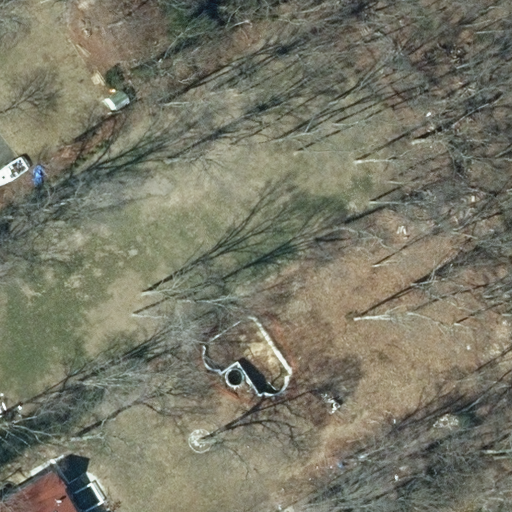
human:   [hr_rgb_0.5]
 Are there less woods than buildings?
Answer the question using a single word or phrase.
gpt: no

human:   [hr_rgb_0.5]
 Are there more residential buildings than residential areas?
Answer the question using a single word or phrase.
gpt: no

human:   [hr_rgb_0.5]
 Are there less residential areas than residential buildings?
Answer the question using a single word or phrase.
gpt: no

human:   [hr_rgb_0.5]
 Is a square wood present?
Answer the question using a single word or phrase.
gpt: no

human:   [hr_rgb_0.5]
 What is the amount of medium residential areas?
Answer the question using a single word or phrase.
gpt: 0

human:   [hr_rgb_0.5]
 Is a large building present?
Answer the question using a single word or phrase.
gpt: no

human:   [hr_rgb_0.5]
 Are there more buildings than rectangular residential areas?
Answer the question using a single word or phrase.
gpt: no

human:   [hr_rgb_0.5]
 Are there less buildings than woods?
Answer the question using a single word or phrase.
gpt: no

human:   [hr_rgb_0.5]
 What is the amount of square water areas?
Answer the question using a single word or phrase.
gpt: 0

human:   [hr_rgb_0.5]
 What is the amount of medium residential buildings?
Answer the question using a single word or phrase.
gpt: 0

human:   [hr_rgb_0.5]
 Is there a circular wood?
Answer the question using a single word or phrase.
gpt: no

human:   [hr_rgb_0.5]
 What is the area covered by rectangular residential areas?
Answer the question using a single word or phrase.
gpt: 10637m2

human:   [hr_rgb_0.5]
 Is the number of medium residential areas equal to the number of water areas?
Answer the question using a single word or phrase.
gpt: yes

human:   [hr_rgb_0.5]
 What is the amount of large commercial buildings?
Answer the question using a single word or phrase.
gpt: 0

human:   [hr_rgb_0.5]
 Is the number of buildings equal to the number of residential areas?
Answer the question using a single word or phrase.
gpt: yes

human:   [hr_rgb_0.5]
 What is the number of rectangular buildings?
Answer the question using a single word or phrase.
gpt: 1

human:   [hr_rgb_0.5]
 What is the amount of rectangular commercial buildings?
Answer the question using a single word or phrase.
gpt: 0

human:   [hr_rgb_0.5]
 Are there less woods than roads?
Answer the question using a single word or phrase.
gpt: no

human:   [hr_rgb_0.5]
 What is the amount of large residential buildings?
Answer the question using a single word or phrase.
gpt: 0

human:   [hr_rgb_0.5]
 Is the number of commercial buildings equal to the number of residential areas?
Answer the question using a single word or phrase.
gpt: no

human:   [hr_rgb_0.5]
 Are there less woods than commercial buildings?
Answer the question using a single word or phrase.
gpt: no

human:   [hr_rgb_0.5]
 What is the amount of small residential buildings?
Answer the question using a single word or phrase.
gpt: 1

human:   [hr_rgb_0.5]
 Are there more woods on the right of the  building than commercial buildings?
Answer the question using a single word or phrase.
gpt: yes

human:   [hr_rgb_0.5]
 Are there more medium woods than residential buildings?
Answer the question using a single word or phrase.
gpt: no

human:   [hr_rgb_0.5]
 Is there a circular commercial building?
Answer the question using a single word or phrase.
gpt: no

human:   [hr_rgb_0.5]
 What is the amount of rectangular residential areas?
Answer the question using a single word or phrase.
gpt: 1

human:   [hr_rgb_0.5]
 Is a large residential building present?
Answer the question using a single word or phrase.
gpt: no

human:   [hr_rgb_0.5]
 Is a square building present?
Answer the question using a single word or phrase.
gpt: no

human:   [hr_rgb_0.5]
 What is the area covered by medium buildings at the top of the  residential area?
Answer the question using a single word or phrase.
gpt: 0m2

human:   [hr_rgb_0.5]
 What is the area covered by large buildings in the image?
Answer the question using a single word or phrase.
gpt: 0m2

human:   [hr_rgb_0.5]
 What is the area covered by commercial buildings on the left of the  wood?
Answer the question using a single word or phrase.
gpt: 0m2

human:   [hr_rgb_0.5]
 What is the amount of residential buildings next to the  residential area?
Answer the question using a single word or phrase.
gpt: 1

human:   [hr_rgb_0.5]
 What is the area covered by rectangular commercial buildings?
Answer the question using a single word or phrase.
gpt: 0m2

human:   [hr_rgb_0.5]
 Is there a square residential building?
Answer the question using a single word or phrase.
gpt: no

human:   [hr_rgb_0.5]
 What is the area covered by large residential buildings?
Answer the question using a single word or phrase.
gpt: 0m2

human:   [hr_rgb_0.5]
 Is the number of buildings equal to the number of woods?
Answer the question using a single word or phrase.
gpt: yes